【题型】解答题　【知识点】解析几何　【难度】medium
已知过点 \(P(3,\sqrt{2})\) 的双曲线 \(C\) 的渐近线方程为 \(x \pm \sqrt{3}y = 0\). 如图所示，过双曲线 \(C\) 的右焦点 \(F\) 作与坐标轴都不垂直的直线 \(l\) 交 \(C\) 的右支于 \(A,B\) 两点.

\vspace{1em}

(1) 求双曲线 \(C\) 的标准方程;

(2) 已知点 \(Q\left(\dfrac{3}{2},0\right)\)，求证：\(\angle AQF = \angle BQF\);

(3) 若以 \(AB\) 为直径的圆被直线 \(x = \dfrac{3}{2}\) 截得的劣弧为 \(\overset{\frown}{MN}\)，则 \(\overset{\frown}{MN}\) 所对圆心角的大小是否为定值？若是，求出该定值；若不是，请说明理由.

\vspace{1em}
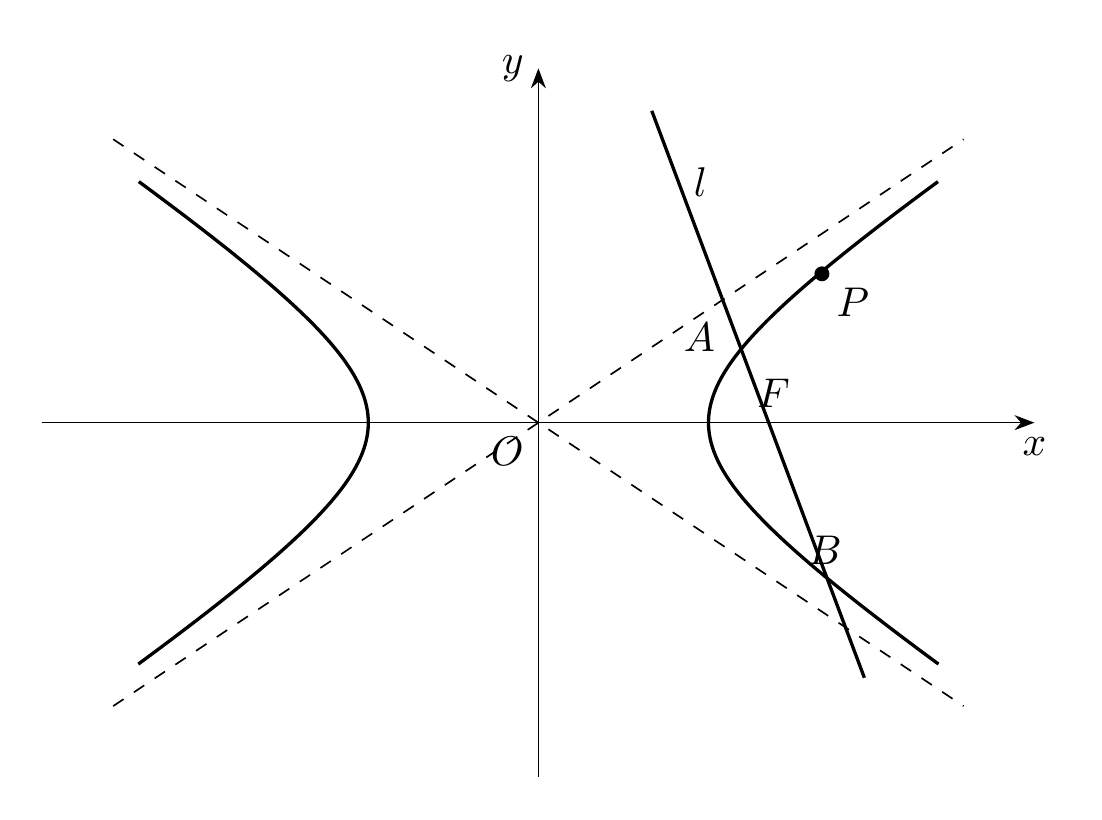
【解答】

\textbf{【答案】}
(1) \(\boldsymbol{\dfrac{x^2}{3} - y^2 = 1}\);
(2) 证明见解析;
(3) 是，定值为 \(\boldsymbol{\dfrac{\pi}{3}}\).

\vspace{1em}

\textbf{【分析】}
(1) 利用双曲线的渐近线方程可设出双曲线的方程，再将点 \(P\) 的坐标代入即可求解;
(2) 要证 \(\angle AQF = \angle BQF\)，只需证 \(k_{AQ} = -k_{BQ}\) 即可;
(3) 构造直角三角形，利用锐角三角函数即可求出定值.

\vspace{1em}

\textbf{【详解】}
(1) 因为双曲线 \(C\) 的渐近线方程为 \(x \pm \sqrt{3}y = 0\)，

所以设双曲线方程为 \(x^2 - 3y^2 = \lambda\ (\lambda \neq 0)\)，又双曲线过点 \(P(3,\sqrt{2})\)，

则 \(\lambda = 9 - 3 \times 2 = 3\)，

所以双曲线的方程为 \(x^2 - 3y^2 = 3\)，即 \(\dfrac{x^2}{3} - y^2 = 1\).

\vspace{1em}

(2) 由(1)可知 \(F(2,0)\)，\(l\) 的斜率存在且不为 \(0\)，所以设 \(l\) 的方程为 \(y = k(x-2)\)，

联立
\[
\begin{cases}
y = k(x-2) \\
x^2 - 3y^2 = 3
\end{cases},
\]
消去 \(y\) 得 \((1-3k^2)x^2 + 12k^2x - 12k^2 - 3 = 0\)，

设 \(A(x_1,y_1), B(x_2,y_2)\)，由题意得
\[
\begin{cases}
1-3k^2 \neq 0 \\
\Delta > 0 \\
x_1 + x_2 = \dfrac{-12k^2}{1-3k^2} > 0 \\
x_1 \cdot x_2 = \dfrac{-12k^2 - 3}{1-3k^2} > 0
\end{cases},
\]

所以 \(k \in \left(-\infty,-\dfrac{\sqrt{3}}{3}\right) \cup \left(\dfrac{\sqrt{3}}{3},+\infty\right)\)，且
\[
\begin{cases}
x_1 + x_2 = \dfrac{-12k^2}{1-3k^2}, \\
x_1 \cdot x_2 = \dfrac{-12k^2 - 3}{1-3k^2},
\end{cases}
\]

所以
\[
\begin{aligned}
k_{AQ} + k_{BQ} &= \dfrac{y_1}{x_1 - \dfrac{3}{2}} + \dfrac{y_2}{x_2 - \dfrac{3}{2}} = \dfrac{k(x_1-2)}{x_1 - \dfrac{3}{2}} + \dfrac{k(x_2-2)}{x_2 - \dfrac{3}{2}} \\
&= \dfrac{k\left[2x_1x_2 - \dfrac{7}{2}(x_1+x_2) + 6\right]}{x_1x_2 - \dfrac{3}{2}(x_1+x_2) + \dfrac{9}{4}} = \dfrac{k\left[2(-12k^2-3) + \dfrac{7}{2} \times 12k^2 + 6(1-3k^2)\right]}{-12k^2 - 3 + \dfrac{3}{2} \times 12k^2 + \dfrac{9}{4}(1-3k^2)} = 0,
\end{aligned}
\]

所以 \(k_{AQ} = -k_{BQ}\)，即 \(\angle AQF = \angle BQF\) 得证.

\vspace{1em}

(3) 由(2)可知 \(\Delta = 12k^2 + 12 > 0\) 恒成立，\(x_1 + x_2 = \dfrac{-12k^2}{1-3k^2}\)，

所以圆心到 \(x = \dfrac{3}{2}\) 的距离
\[
d = \left|\dfrac{6k^2}{3k^2 - 1} - \dfrac{3}{2}\right| = \left|\dfrac{3k^2 + 3}{2(3k^2 - 1)}\right|,
\]

半径
\[
r = \dfrac{|AB|}{2} = \dfrac{1}{2}\sqrt{1+k^2} \cdot \dfrac{\sqrt{12k^2 + 12}}{|1-3k^2|} = \dfrac{\sqrt{3}(1+k^2)}{|3k^2 - 1|},
\]

设 \(\overset{\frown}{MN}\) 所对圆心角为 \(\theta\)，

则
\[
\cos\dfrac{\theta}{2} = \dfrac{d}{r} = \left|\dfrac{3(k^2+1)}{2(3k^2-1)}\right| \cdot \dfrac{|3k^2-1|}{\sqrt{3}(1+k^2)} = \dfrac{\sqrt{3}}{2},
\]

因为 \(\overset{\frown}{MN}\) 为劣弧，所以 \(\theta \in (0,\pi)\)，

所以 \(\dfrac{\theta}{2} = \dfrac{\pi}{6}\)，所以 \(\theta = \dfrac{\pi}{3}\)，即 \(\overset{\frown}{MN}\) 所对圆心角的大小为定值 \(\dfrac{\pi}{3}\).

\vspace{1em}